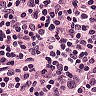
Metastatic tissue present: no